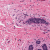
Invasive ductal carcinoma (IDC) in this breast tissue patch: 0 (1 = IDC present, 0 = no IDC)